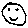
Label: smiley face